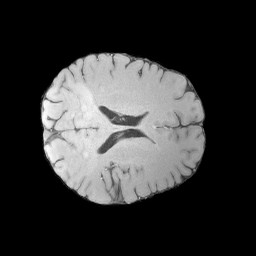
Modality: MP2RAGE
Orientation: axial